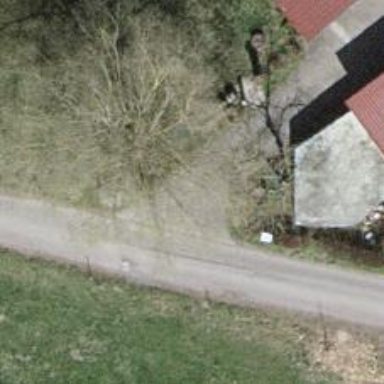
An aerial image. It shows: Driveway.